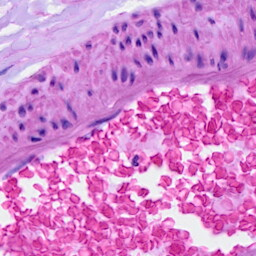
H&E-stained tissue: Ovarian